Question: I've got a mostly cosmetic problem. I'm creating four plots using the ggplot2 library that I then arrange in one column (using <URL>. The graphs display the same data but for four groups, the x-axis is time which is why I want to keep the graphs in one single column.
So I add the legend to the top graph, and the labels for the x-axis to the bottom graph. These two actions change the size of the graph; adding a legend causes the graph to grow, adding the x-axis labels causes it to shrink to accomodate these things.
Is there a way to specify a fixed graph size, that would make my layout consistent?
My plot:

Code for reproducible results:
'''
library(ggplot2)
library(reshape)
raw_data <- structure(list(Sample = c(1L, 2L, 3L, 4L, 5L, 6L, 7L, 8L, 9L,
10L, 11L, 12L, 13L, 14L, 15L, 16L, 17L, 18L, 19L, 20L, 21L, 22L,
23L, 24L, 25L, 26L, 1L, 2L, 3L, 4L, 5L, 6L, 7L, 8L, 9L, 10L,
11L, 12L, 13L, 14L, 15L, 16L, 17L, 18L, 19L, 20L, 21L, 22L, 23L,
24L, 25L, 26L), Month = structure(c(12L, 12L, 11L, 11L, 10L,
10L, 3L, 3L, 5L, 5L, 4L, 4L, 8L, 8L, 1L, 1L, 9L, 9L, 7L, 7L,
6L, 6L, 2L, 2L, 12L, 12L, 12L, 12L, 11L, 11L, 10L, 10L, 3L, 3L,
5L, 5L, 4L, 4L, 8L, 8L, 1L, 1L, 9L, 9L, 7L, 7L, 6L, 6L, 2L, 2L,
12L, 12L), .Label = c("April", "Aug", "Dec", "Feb", "Jan", "July",
"June", "March", "May", "Nov", "Oct", "Sep"), class = "factor"),
Channel = structure(c(1L, 1L, 1L, 1L, 1L, 1L, 1L, 1L, 1L,
1L, 1L, 1L, 1L, 1L, 1L, 1L, 1L, 1L, 1L, 1L, 1L, 1L, 1L, 1L,
1L, 1L, 2L, 2L, 2L, 2L, 2L, 2L, 2L, 2L, 2L, 2L, 2L, 2L, 2L,
2L, 2L, 2L, 2L, 2L, 2L, 2L, 2L, 2L, 2L, 2L, 2L, 2L), .Label = c("A",
"B"), class = "factor"), Amplitude = c(5000L,
5000L, 5000L, 5000L, 5000L, 5000L, 5000L, 5000L, 5000L, 5000L, 5000L, 5000L, 5000L,
5000L, 5000L, 5000L, 5000L, 5000L, 5000L, 5000L, 5000L, 5000L, 5000L, 5000L, 5000L, 5000L, 5000L, 5000L,
5000L, 5000L, 5000L, 5000L, 5000L, 5000L, 5000L, 5000L, 5000L, 5000L, 5000L,
5000L, 5000L, 5000L, 5000L, 5000L, 5000L, 5000L, 5000L, 5000L, 5000L, 5000L, 5000L, 5000L)), .Names = c("Sample",
"Month", "Channel", "Amplitude"), row.names = c(NA, 52L), class = "data.frame")
multiplot <- function(..., plotlist=NULL, cols) {
require(grid)
# Make a list from the ... arguments and plotlist
plots <- c(list(...), plotlist)
numPlots = length(plots)
# Make the panel
plotCols = cols # Number of columns of plots
plotRows = ceiling(numPlots/plotCols) # Number of rows needed, calculated from # of cols
# Set up the page
grid.newpage()
pushViewport(viewport(layout = grid.layout(plotRows, plotCols)))
vplayout <- function(x, y) {
viewport(layout.pos.row = x, layout.pos.col = y)
}
# Make each plot, in the correct location
for (i in 1:numPlots) {
curRow = ceiling(i/plotCols)
curCol = (i-1) %% plotCols + 1
print(plots[[i]], vp = vplayout(curRow, curCol))
}
}
mybarplot <- function(first=0, last=0) {
# Create the barplot
p <- ggplot(raw_data, aes(x=Sample, y=Amplitude, fill=Channel))
# Make it a grouped barplot with already summarised values
p <- p + geom_bar(position="dodge", stat="identity")
# Apply a log10 transformation to the y-axis, and create appropriate axis ticks
p <- p + scale_y_log10(breaks = c(5,10,50,100,500,1000,5000,10000))
# Zoom in (barplots will not show when axis change to remove 0, so have to zoom)
p <- p + coord_cartesian(ylim=c(1,15000), xlim=c(1,26))
# Make it greyscale
p <- p + scale_fill_grey()
# Hide X label
p <- p + opts(axis.text.x=theme_blank(), axis.title.x=theme_blank(), axis.title.y=theme_blank())
# Change X label size
p <- p + opts(axis.text.y=theme_text(size=7))
# Change the Legend
p <- p + scale_fill_manual(values=c("black", "grey75", "grey25"), name="Channel", breaks=c("A", "B"))
#margins
# c(top,,bottom,)
top_margin <- unit(c( 1, 1, -0.25, 1), "lines")
middle_margin <- unit(c(-0.25, 1, -0.25, 1), "lines")
bottom_margin <- unit(c(-0.25, 1, 2, 1), "lines")
if (first) {
# Anchor legend box to top right corner
p <- p + opts(legend.justification=c(1,1), legend.position=c(1,1))
# Put a white box around it
p <- p + opts(legend.background = theme_rect(fill="white"))
# Top margin
p <- p + opts(plot.margin = top_margin)
p <- p + scale_x_discrete(breaks = 1:26)
} else {
p <- p + opts(legend.position="none")
if (last) {
# Bottom margin
p <- p + opts(plot.margin = bottom_margin)
# label X-axis
p <- p + scale_x_discrete(breaks = 1:26, labels=c("Sep", "", "Oct", "", "Nov", "", "Dec", "", "Jan", "", "Feb", "", "March", "", "April", "", "May", "", "June", "", "July", "", "Aug", "", "Sep", ""))
p <- p + ylab("Amplitude")
p <- p + xlab("Sampling time")
# Angle x labels
#p <- p + opts(axis.text.x=theme_text(angle=-45, hjust=0.5))
p <- p + opts(axis.text.x=theme_text(hjust=0.5))
# Move X title
p <- p + opts(axis.title.x=theme_text(vjust=-0.5))
} else {
p <- p + opts(plot.margin = middle_margin)
p <- p + scale_x_discrete(breaks = 1:26)
}
}
}
plot1 <- mybarplot(first=1)
plot2 <- mybarplot()
plot3 <- mybarplot()
plot4 <- mybarplot(last=1)
multiplot(plot1, plot2, plot3, plot4, cols=1)
'''
Session info:
'''
> sessionInfo()
R version 2.15.1 (2012-06-22)
Platform: x86_64-apple-darwin9.8.0/x86_64 (64-bit)
locale:
[1] C
attached base packages:
[1] grid stats graphics grDevices utils datasets methods base
other attached packages:
[1] reshape_0.8.4 plyr_1.7.1 ggplot2_0.9.1
loaded via a namespace (and not attached):
[1] MASS_7.3-18 RColorBrewer_1.0-5 colorspace_1.1-1 dichromat_1.2-4 digest_0.5.2 labeling_0.1 memoise_0.1 munsell_0.3 proto_0.3-9.2 reshape2_1.2.1
[11] scales_0.2.1 stringr_0.6.1
'''
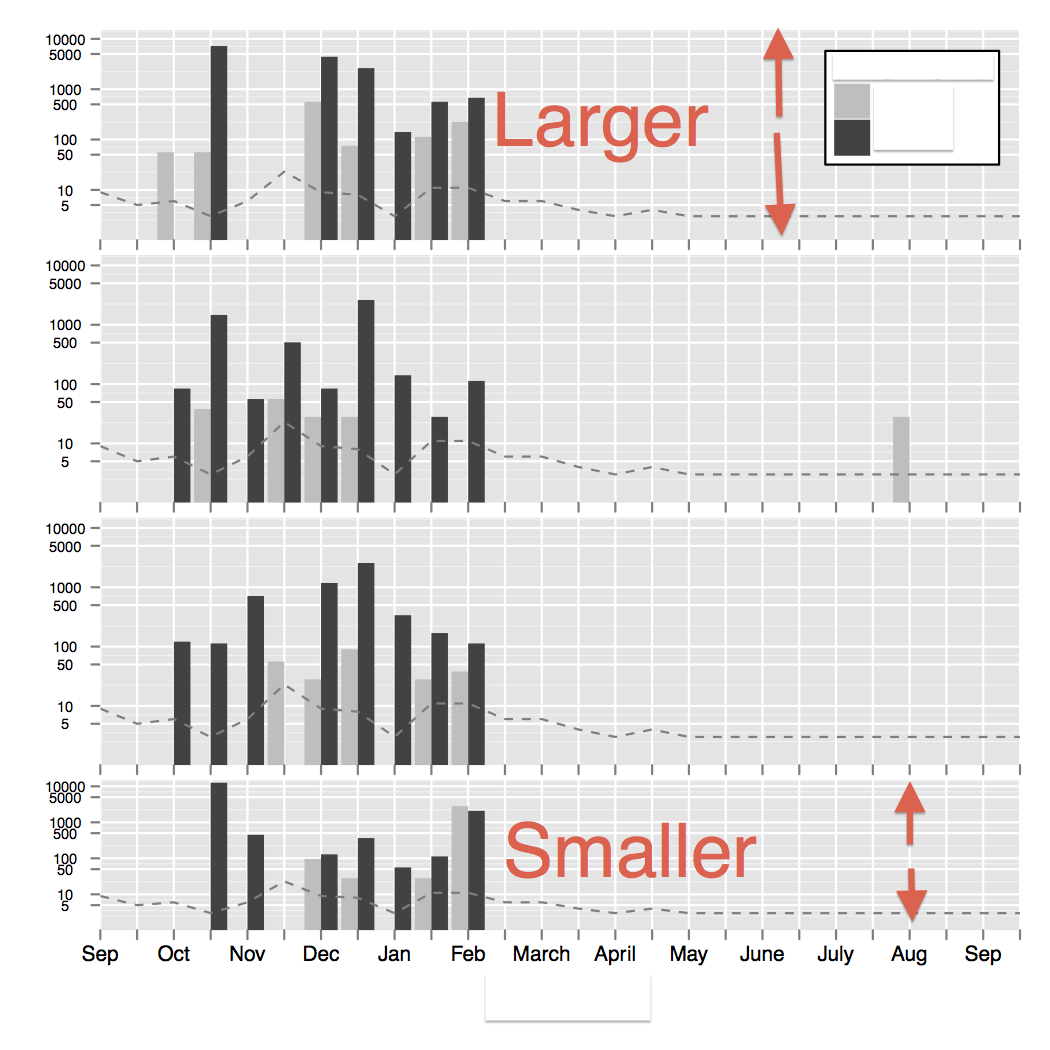
Answer: In your example each plot is identical, however I assume that isn't the plan for your final product. I think the easiest way to do this is with faceting rather than laying out each plot separately.
'''
dat <- data.frame(facetvar=letters[1:5], yvar=rep(1:10, each=5), xvar=rep(letters[6:10], each=5))
ggplot(dat, aes(x=xvar, y=yvar, group=facetvar)) +
geom_bar(stat='identity') +
facet_grid(facetvar~.)
'''
You can subset your data first if need be and use an arbitrary faceting variable.
'''
ggplot(dat[sample(1:50, 40),], aes(x=xvar, y=yvar, group=facetvar)) +
geom_bar(stat='identity') +
facet_grid(facetvar~.)
'''
You can also supply 'scales.y='free'' to 'facet_grid()' if needed.